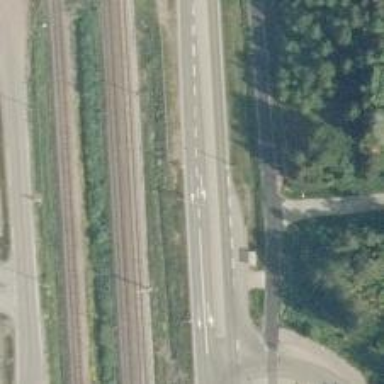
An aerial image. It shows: Tertiary road with asphalt surface. There is separate sidewalk and cycle track alongside.